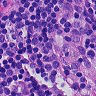
Metastatic tissue present: no